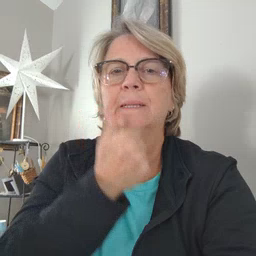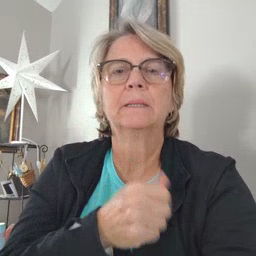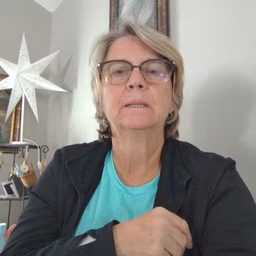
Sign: napkin